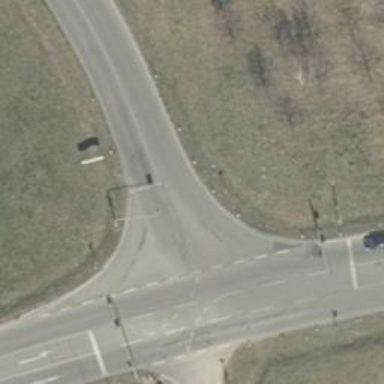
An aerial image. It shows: Road with traffic signals.